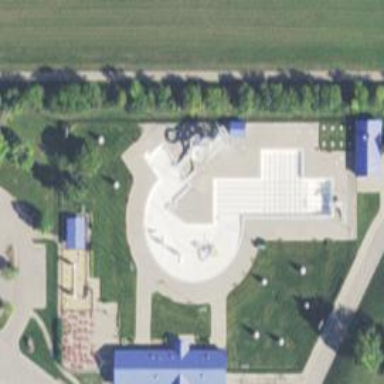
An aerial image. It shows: Water slide attraction.